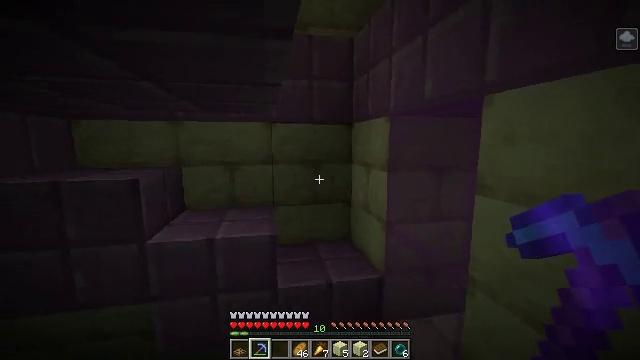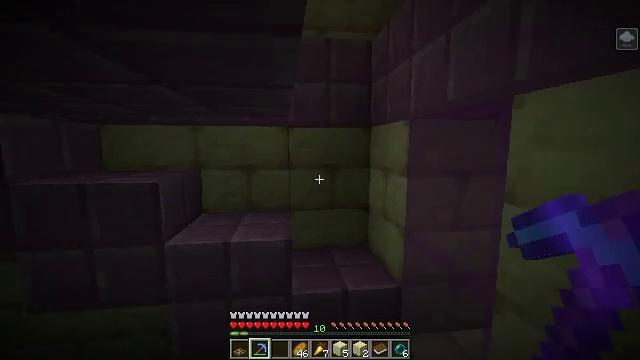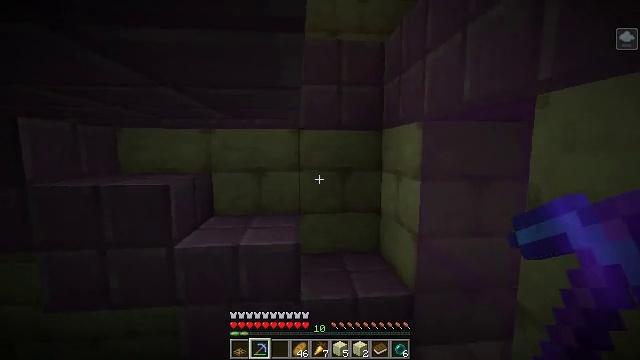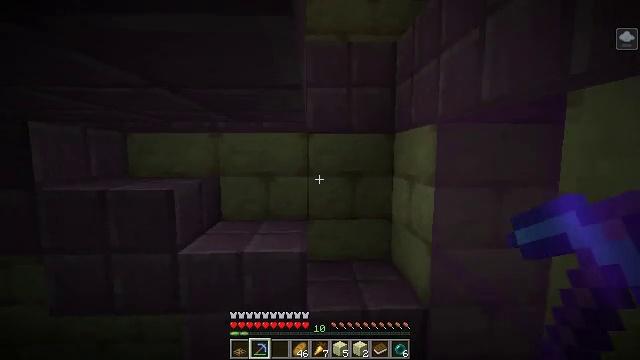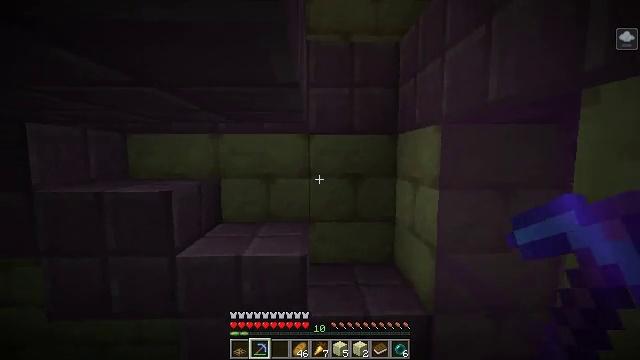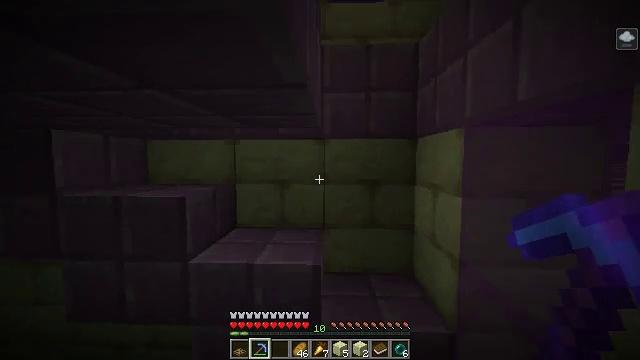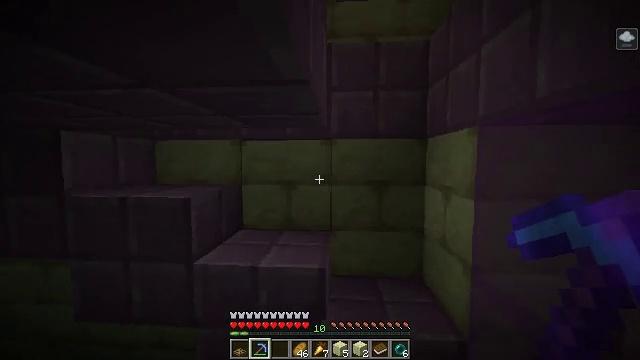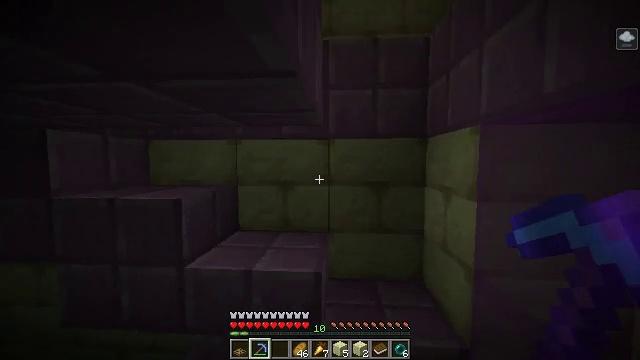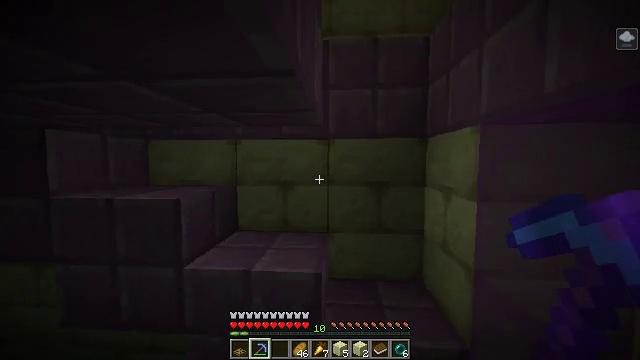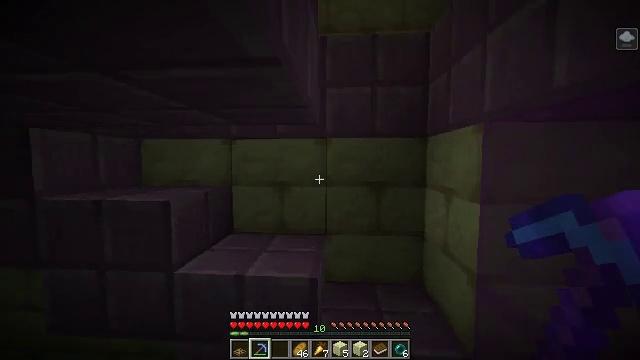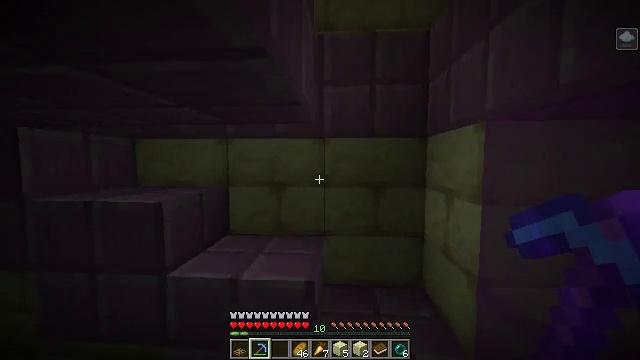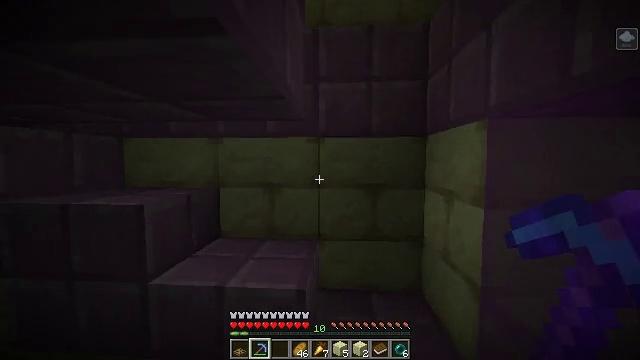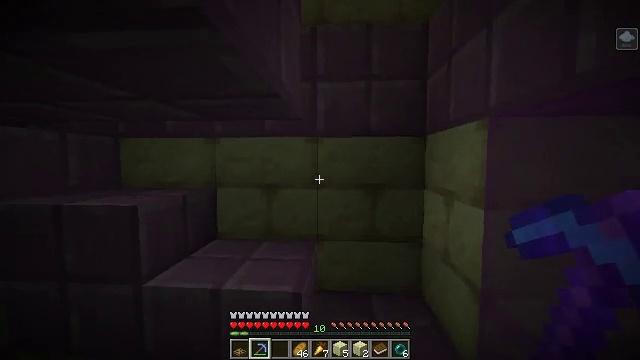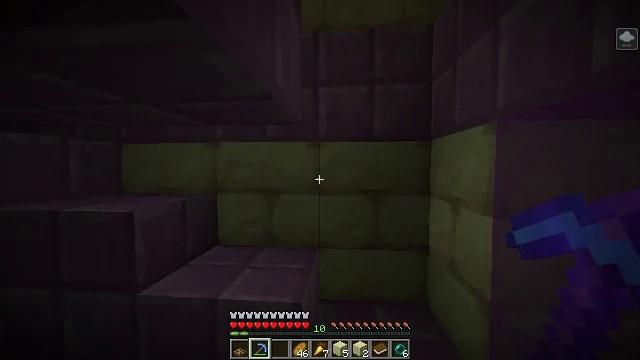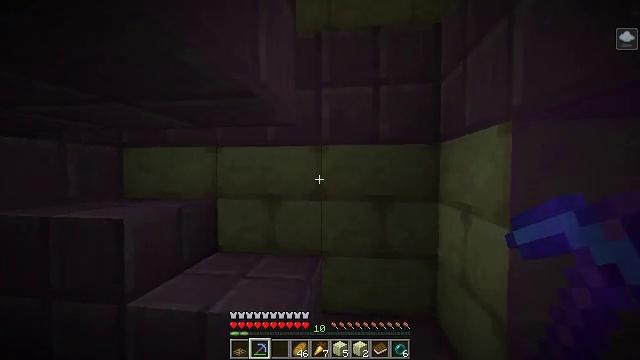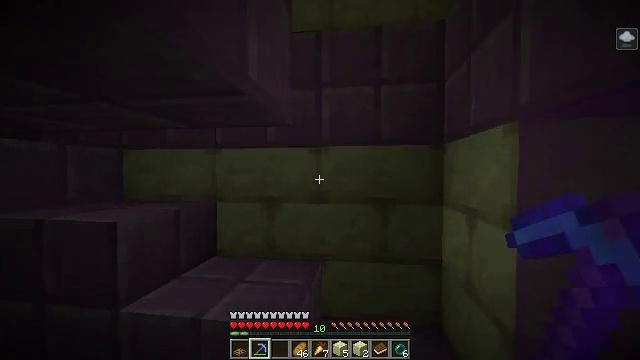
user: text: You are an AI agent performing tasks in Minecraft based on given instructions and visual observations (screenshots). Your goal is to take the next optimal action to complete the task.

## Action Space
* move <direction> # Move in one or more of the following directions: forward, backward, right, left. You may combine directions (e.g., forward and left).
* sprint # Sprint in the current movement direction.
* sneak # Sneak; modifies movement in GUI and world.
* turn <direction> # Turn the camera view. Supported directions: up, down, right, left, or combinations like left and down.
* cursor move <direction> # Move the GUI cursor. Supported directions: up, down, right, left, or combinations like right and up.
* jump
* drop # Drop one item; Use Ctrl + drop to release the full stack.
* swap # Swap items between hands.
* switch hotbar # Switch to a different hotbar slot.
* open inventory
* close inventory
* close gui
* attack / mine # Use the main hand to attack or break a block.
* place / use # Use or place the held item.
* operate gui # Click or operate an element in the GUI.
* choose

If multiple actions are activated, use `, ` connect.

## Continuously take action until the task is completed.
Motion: motion action
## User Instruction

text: Attack the purpur slab to gather it.
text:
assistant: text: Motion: move forward, sprint, turn left
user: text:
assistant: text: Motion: move forward, sprint, turn left
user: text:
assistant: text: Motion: move forward, sprint, turn left
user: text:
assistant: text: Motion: move forward, sprint
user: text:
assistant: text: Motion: move forward, sprint, turn left and up
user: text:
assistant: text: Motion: move forward, sprint, turn left
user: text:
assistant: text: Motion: move forward, sprint
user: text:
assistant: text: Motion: move forward, sprint
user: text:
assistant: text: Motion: move forward and move right, sprint
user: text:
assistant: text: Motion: move forward and move right, sprint
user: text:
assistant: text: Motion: move forward and move right, sprint
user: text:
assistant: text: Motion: move forward and move right, sprint
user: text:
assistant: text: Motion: move forward and move right, sprint, turn left and up
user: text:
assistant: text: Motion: move forward and move right, sprint, turn left and up
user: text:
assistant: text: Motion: move forward and move right, sprint, turn left
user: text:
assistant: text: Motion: move forward and move right, sprint, turn left
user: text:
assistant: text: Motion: move forward and move right, sprint, turn left and up
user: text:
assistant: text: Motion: move forward and move right, sprint, turn left
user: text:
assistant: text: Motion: move forward and move right, sprint, turn left
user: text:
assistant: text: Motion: move forward and move right, sprint, turn left
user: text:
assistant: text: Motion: move forward and move right, sprint, turn left
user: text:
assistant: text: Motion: move forward and move right, sprint, turn left
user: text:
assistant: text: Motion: move forward and move right, sprint
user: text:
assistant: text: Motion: move forward and move right, sprint
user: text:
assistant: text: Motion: move forward and move right, sprint
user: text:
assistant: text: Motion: move forward and move right, sprint
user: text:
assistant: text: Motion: move forward and move right, sprint, turn left
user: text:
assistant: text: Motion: move forward and move right, sprint, turn left
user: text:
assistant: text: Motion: move forward and move right, sprint, turn left
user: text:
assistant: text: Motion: move forward and move right, sprint, turn left and up